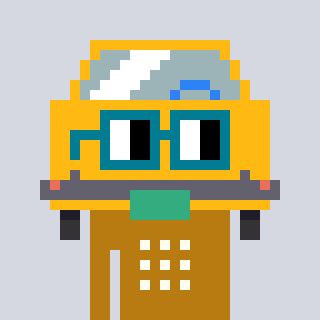
a pixel art character with square dark green glasses, a taxi-shaped head and a gold-colored body on a cool background